Question: i was styling the place holder and i use ..
'''
::-webkit-input-placeholder{
font-family: 'Source Sans Pro', sans-serif;
color: #535252!important;
font-size: 18px;
position: relative;
bottom: 03px;
font-weight: 600;
}
'''
But that is one style , how can i apply multiple styles in one place Holder as you can see in the picture

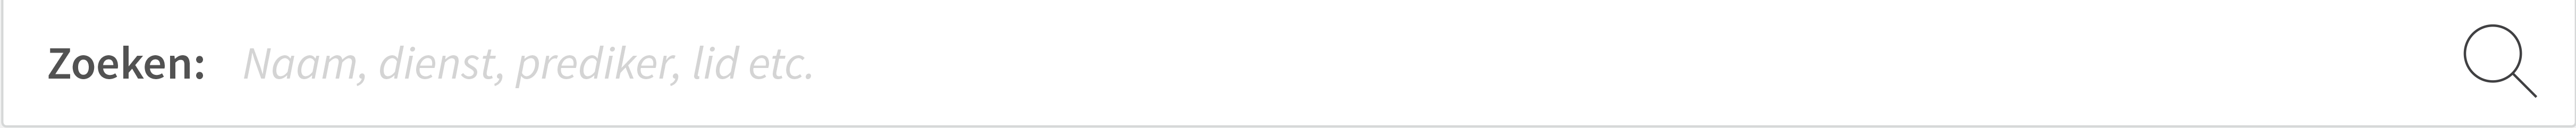
Answer: Looks like it's more complex (not only input element). Something like this:
'''
<div class="wrapper">
<label class="prefix">
Prefix:
</label>
<input type="text" placeholder="placeholder" />
</div>
'''
and a css:
'''
div.wrapper {
border: 1px solid blue;
width: 300px;
padding: 4px;
}
div.wrapper input {
border: 0 none;
background-color: transparent;
outline: none;
}
'''
See <URL>